Над одним молем идеального многоатомного газа проводят круговой процесс, который, будучи изображённым на $(p, V)$-диаграмме, в некотором масштабе имеет вид окружности (см. рисунок).  Координаты центра окружности $(p_{0}, V_{0})$, диаметр вдоль оси давлений равен $2 \Delta p$, а диаметр вдоль оси объёмов $2 \Delta V$.
Найдите все пары диаметрально противоположных точек окружности, в которых теплоёмкости одинаковы. Вычислите эти теплоёмкости.
Сравните теплоёмкости двух произвольных диаметрально противоположных точек, лежащих во 2 и 4 квадрантах окружности (см. рисунок), другими словами, определите, в какой из этих точек теплоёмкость больше и почему. Примечание. Считайте, что теплоёмкость газа при постоянном объёме не зависит от температуры.
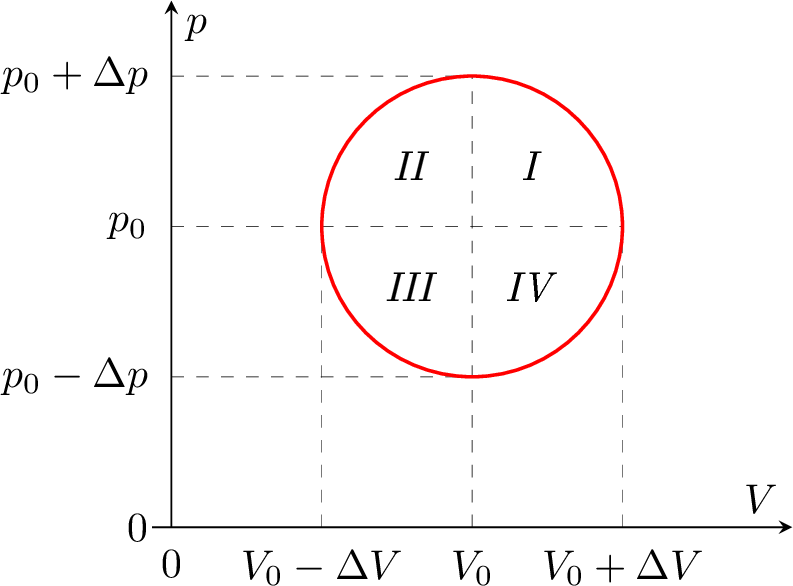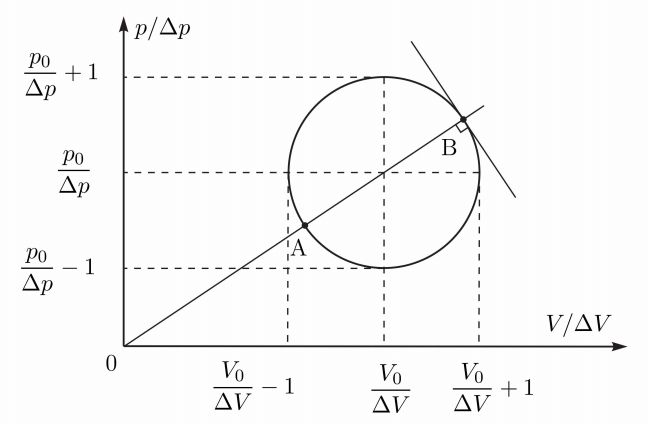
Найдите все пары диаметрально противоположных точек окружности, в которых теплоёмкости одинаковы. Вычислите эти теплоёмкости.
Решение: Рассмотрим один моль идеального газа. По определению его теплоёмкость $$ C=\frac{\delta Q}{d T}=\frac{d U+p d V}{d T}. $$ Для идеального газа $$ d U=C_{V} d T, \quad R d T=p d V+V d p. $$ Выразим теплоёмкость: $$ C=C_{V}+R \frac{p d V}{p d V+V d p}=C_{V}+\frac{R}{1+\frac{V}{p} \frac{d p}{d V}}. $$ В любых диаметрально противоположных точках $A$ и $B$ касательная к окружности имеет один и тот же наклон: $$ \left(\frac{d p}{d V}\right)_{A}=\left(\frac{d p}{d V}\right)_{B}. $$ Значит, теплоёмкости могут быть равны, когда $d p / d V$ равно либо нулю, либо бесконечности, чему соответствует $C=C_{p}$ и $C=C_{V}$ соответственно, либо когда $$ V_{A} / p_{A}=V_{B} / p_{B}, $$ то есть когда точки $A$, $B$ и центр окружности лежат на одной прямой, идущей из начала координат. Значит, $$ V_{A} / p_{A}=V_{0} / p_{0}. $$  Перерисуем процесс в безразмерных осях координат (см. рисунок выше). Проведём прямую через точки $A$ и $B$. Построим касательную к графику в точке $B$. Она будет перпендикулярна прямой $A B$. Таким образом, если угловой коэффициент прямой $A B$ равен $k$, то угловой коэффициент касательной будет равен $k^{\prime}=-1 / k$, следовательно: $$ \frac{d p / \Delta p}{d V / \Delta V}=-\frac{V_{0} / \Delta V}{p_{0} / \Delta p}, \quad \text { откуда } \quad \frac{d p}{d V}=-\frac{V_{0}}{p_{0}}\left(\frac{\Delta p}{\Delta V}\right)^{2} . $$ Теплоёмкость $C$ равна $$ C=C_{V}+\frac{R}{1-\left(\frac{V_{0}}{p_{0}}\right)^{2}\left(\frac{\Delta p}{\Delta V}\right)^{2}}. $$ Если $p_{0} / V_{0}=\Delta p / \Delta V$, то $c=\pm \infty$ - точки касания принадлежат изотермам. Сравним теплоёмкость в точках $C$ и $D$, лежащих во $2$ и $4$ квадрантах соответственно. Поскольку $$ \left(\frac{d p}{d V}\right)_{C}=\left(\frac{d p}{d V}\right)_{D}>0, $$ то теплоёмкость больше там, где отношение $V / p$ меньше: $$ V_{C} / p_{C}$$ Получаем, что в нашем случае $C_{C}>C_{D}$.
Ответ:

Сравните теплоёмкости двух произвольных диаметрально противоположных точек, лежащих во 2 и 4 квадрантах окружности (см. рисунок), другими словами, определите, в какой из этих точек теплоёмкость больше и почему.
Ответ:
Темы:
T, Термодинамика, Теплоемкость, Всероссийские, Циклы